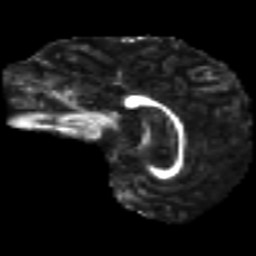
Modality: FA
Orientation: sagittal
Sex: female
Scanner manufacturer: ge
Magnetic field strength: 3 T
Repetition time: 7 s
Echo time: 0.08 s